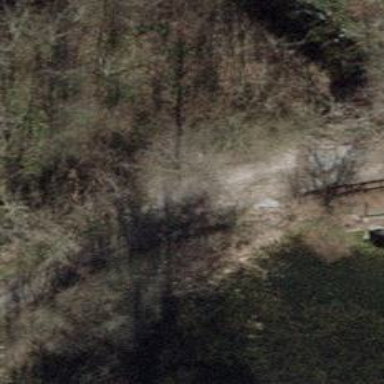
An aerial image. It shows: Track road with grade3 tracktype. The road has bridge.